Question:
I'm working on a HTML5 cross-platform Survey application using jquery mobile, phoneGap , and sqlite database with web Storage !!!!
For Now I'm testing this App on Android Plateform using eclipse .
I'm new to the mobile world , I'm more familiar with j2ee web applications
So i'm wondering what can we call this type of architecture especially that I'm not working with a real server such glassFish ,TomCat .. or even a real SGBD and that everything is on the web browser (I'm using chrome)
Could Any one Help me with this ?
thank u :)
Here is the list of possible styles of architecture but I can't find the suitable one for my case !!!
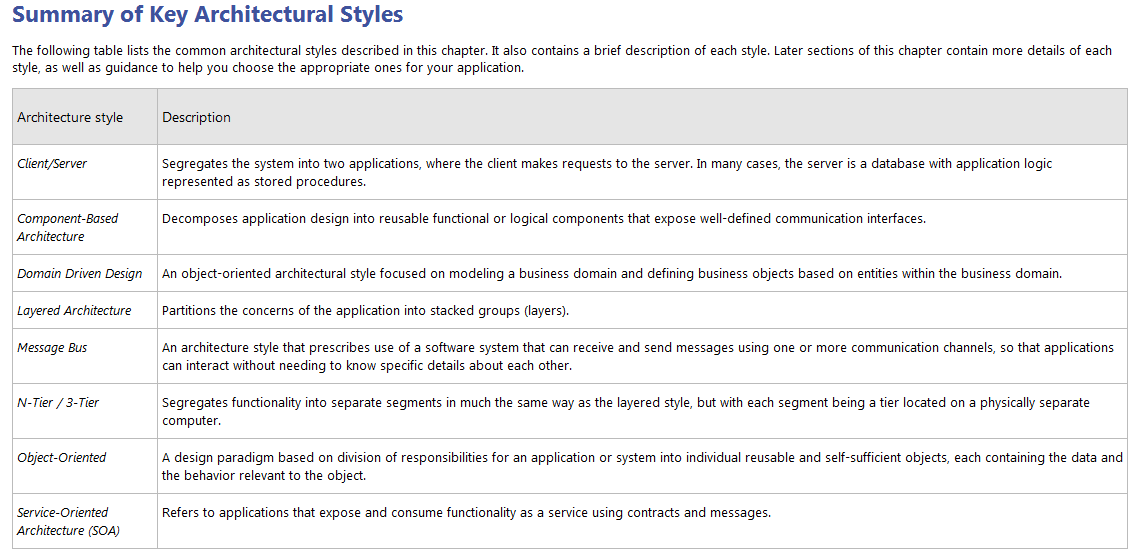
Answer: You're building HTML5 loader apps on multiple platforms, depending on if you are storing your HTML5 locally or pulling it off a server, that's your answer for Server/Client.
You'll want your javascript so you don't pollute the namespace. If you are scripting on the backend, also a good practise... I think object oriented goes without saying these days.
You can tier out your javascript to have a frontend generator, business logic layer, and data layer to handle your transactions with sqlite. Or you could also follow a MVC tiered setup.
If you are pushing data from the device to a central repository (which I think you must), you could build SOA on the server to handle the ingestion of data.